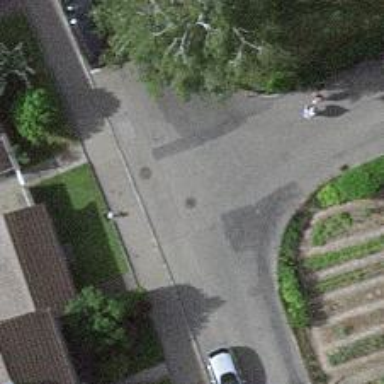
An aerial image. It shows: Residential road with asphalt surface.